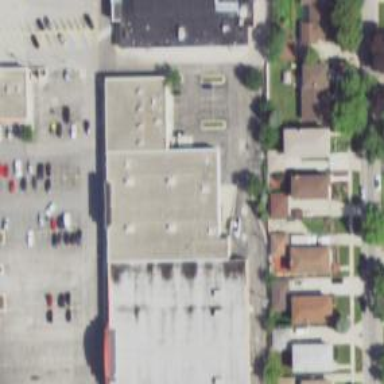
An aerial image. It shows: Retail building.